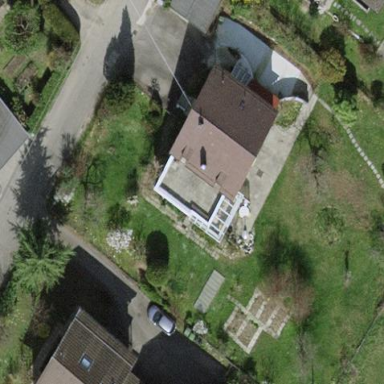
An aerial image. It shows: Garden surrounded by fence.